Question: I wrote this css in order to align my text to the center of a bottom border -
'''
.arrow-down
width: 2rem
display: inline
position: absolute
top: -0.6rem
left: 50%
margin-left: -59px
background: $grey_200
z-index: 5
.showless
> section
width: 100%
text-align: center
border-bottom: 0.1rem solid $grey_300
line-height: 0.1em
margin: 1rem 0 2rem
background: $grey_200
> span
width: 6rem
margin-right: -5.6rem
right: 56%
position: absolute
top: 0
background: $grey_200
padding: 0 10px
.showless
position: relative
.content
overflow: hidden
transition: all linear 0.5s
-webkit-transition: all linear 0.5s
.trigger
display: inline-block
cursor: pointer
position: relative
'''
My html is
'''
<div class="showless">
<div ng-transclude class="content" ng-style="style">
</div>
<section class="trigger" ng-if="showSection" ng-click="toggleMore($event)">
<i class="arrow-down"></i>
<span>{{more ? "More":"Less"}}</span>
</section>
</div>
'''
It ends up looking off center. Any ideas on how to bring the down arrow and More text in center? Looks like this -

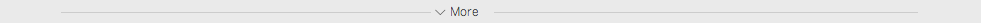
Answer: Just apply text-align to the section:
'''
.trigger{
text-align: center;
}
'''
'''
<div class="showless">
<div ng-transclude class="content" ng-style="style">
</div>
<section class="trigger" ng-if="showSection" ng-click="toggleMore($event)">
<i class="arrow-down"></i>
<span>{{more ? "More":"Less"}}</span>
</section>
</div>
'''